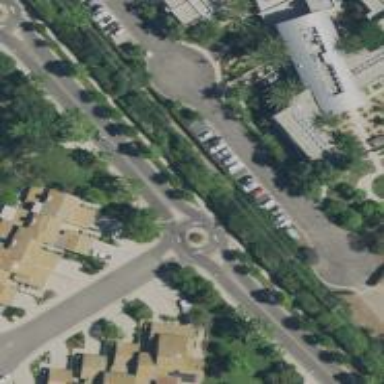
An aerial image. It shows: Mini roundabout on the road.